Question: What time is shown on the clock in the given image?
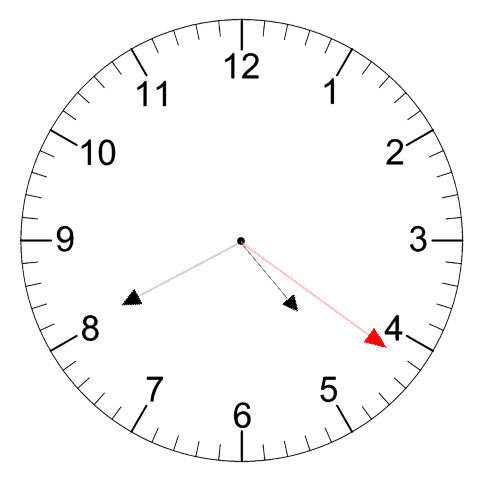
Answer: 04:40:21